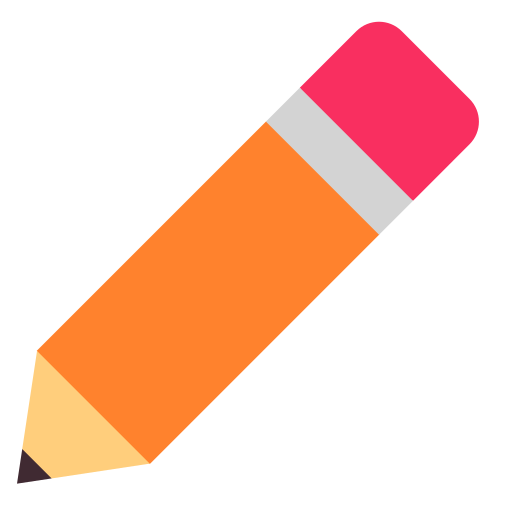
pencil flat